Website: ulta-beauty
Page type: customer-info-address
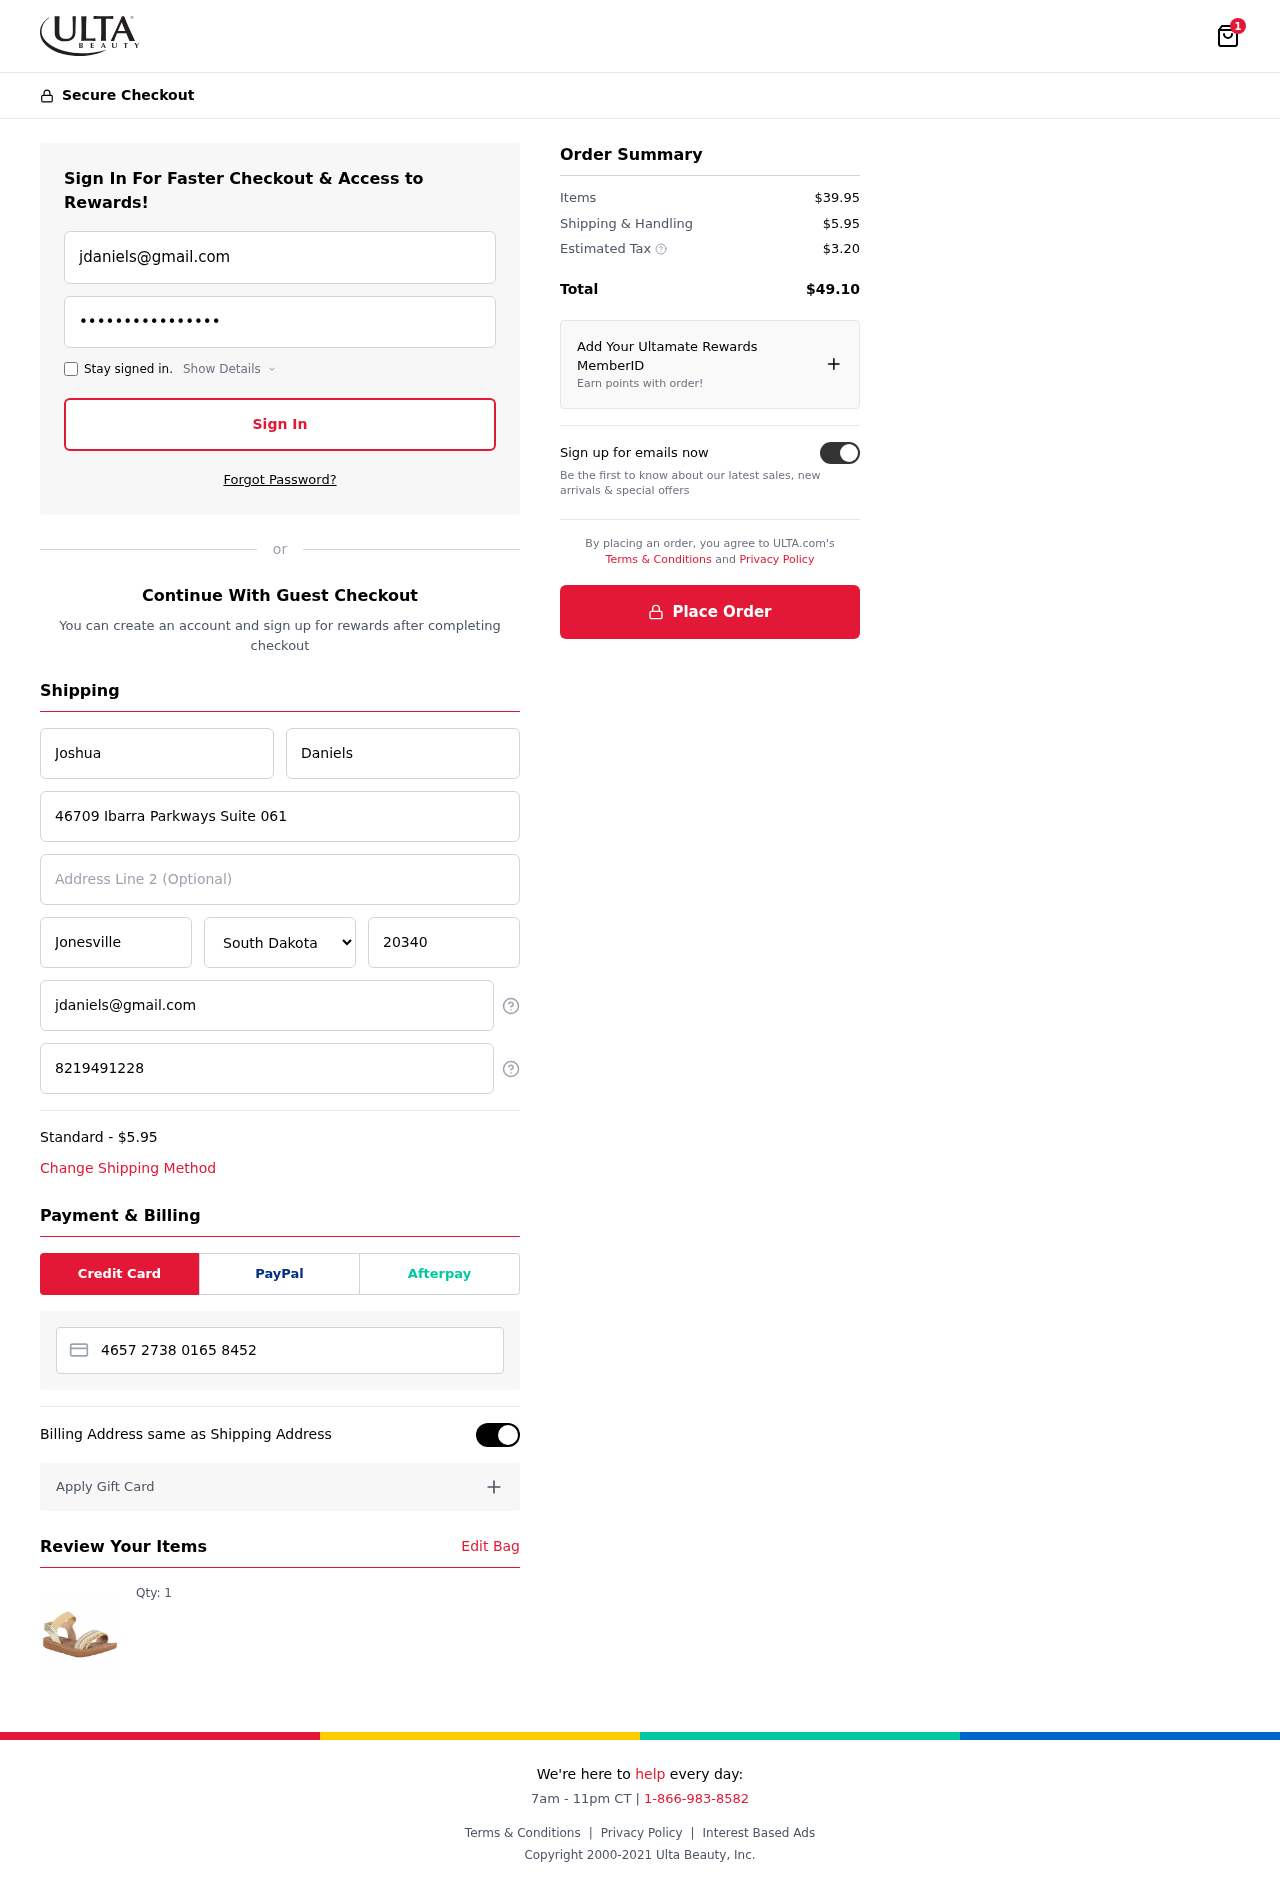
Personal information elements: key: PII_CARD_NUMBER
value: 4657 2738 0165 8452
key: PII_CITY
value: Jonesville
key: PII_EMAIL
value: jdaniels@gmail.com
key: PII_FIRSTNAME
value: Joshua
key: PII_LASTNAME
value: Daniels
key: PII_PHONE
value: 8219491228
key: PII_POSTCODE
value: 20340
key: PII_STATE
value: South Dakota
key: PII_STREET
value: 46709 Ibarra Parkways Suite 061
Product elements: key: PRODUCT1_QUANTITY
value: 1
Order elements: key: ORDER_NUM_ITEMS
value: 1
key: ORDER_SHIPPING_COST
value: $5.95
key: ORDER_ITEMS_TOTAL
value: $39.95
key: ORDER_SHIPPING_COST2
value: $5.95
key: ORDER_TAX
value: $3.20
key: ORDER_TOTAL
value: $49.10